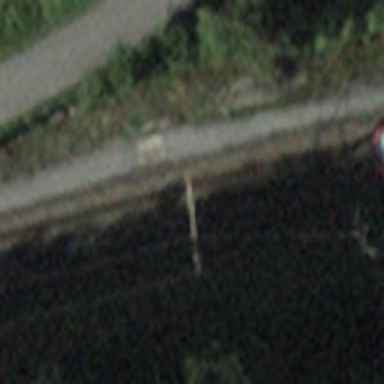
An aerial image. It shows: Narrow-gauge railway track electrified by contact line.